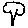
Label: tree